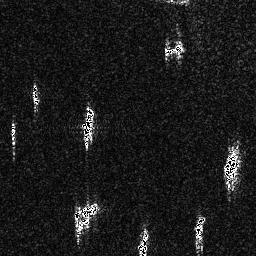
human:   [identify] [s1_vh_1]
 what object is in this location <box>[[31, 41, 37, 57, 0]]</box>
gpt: <ref>1 medium ship at the center</ref>